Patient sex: F
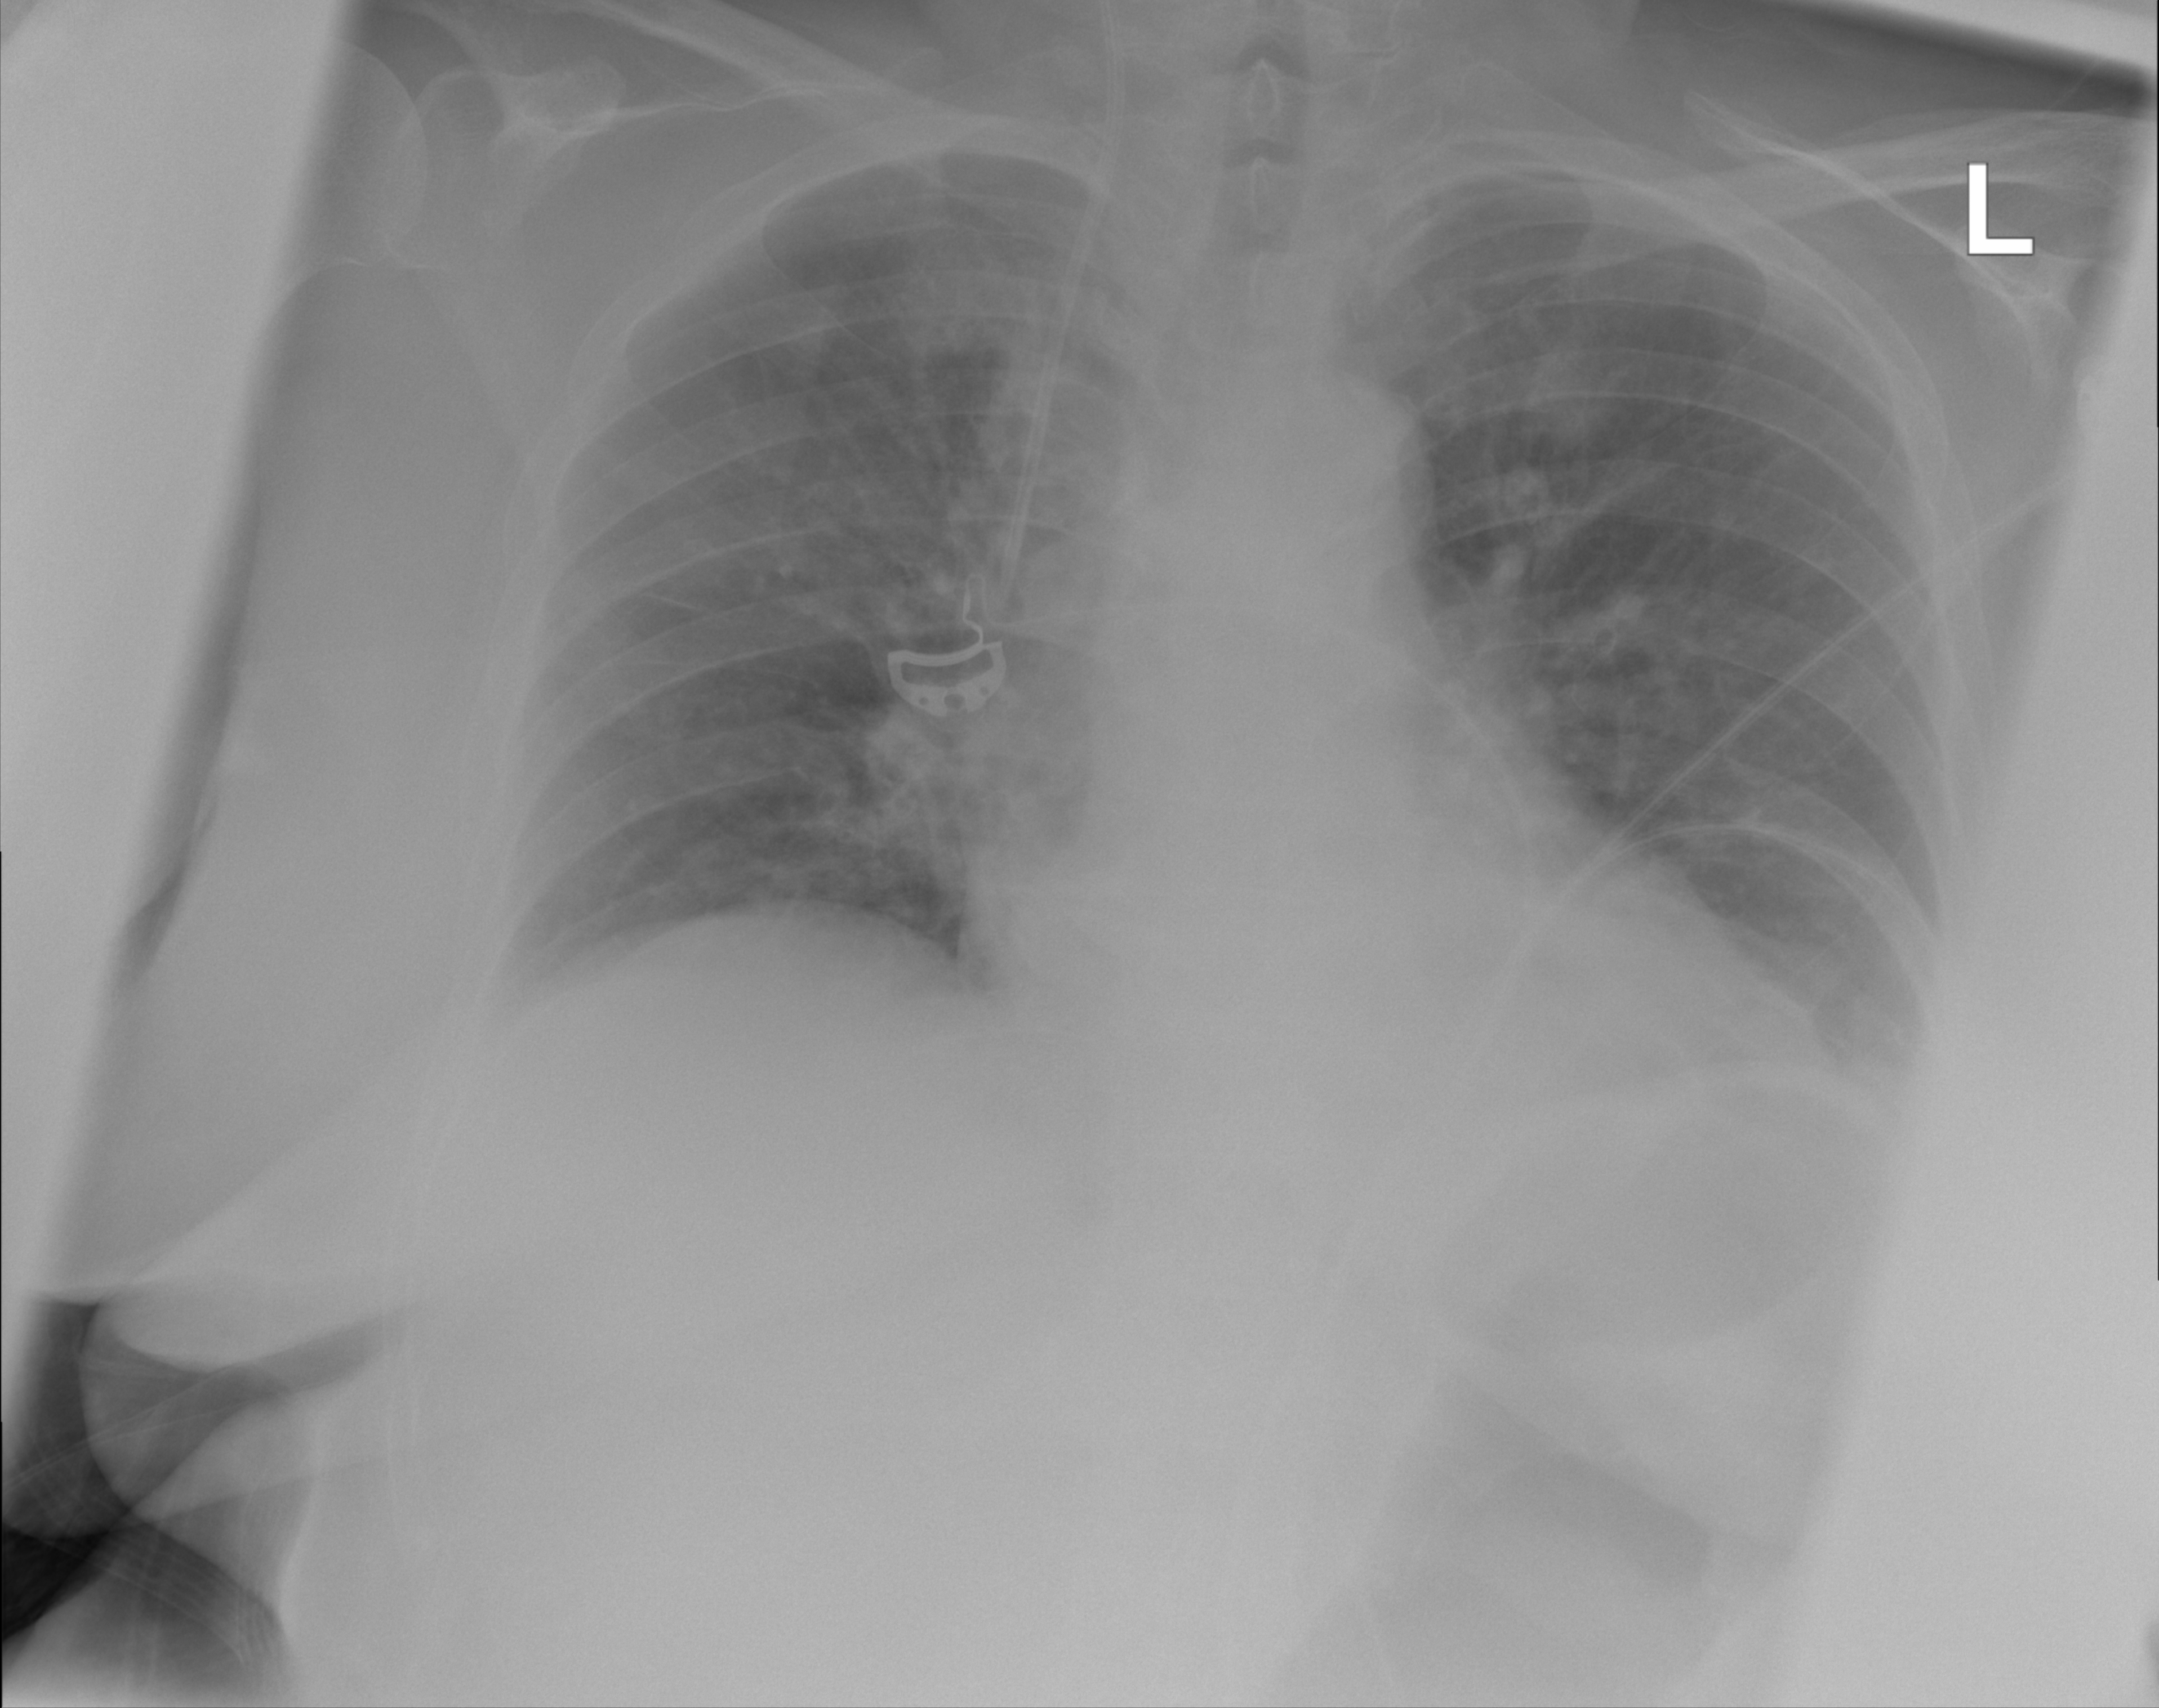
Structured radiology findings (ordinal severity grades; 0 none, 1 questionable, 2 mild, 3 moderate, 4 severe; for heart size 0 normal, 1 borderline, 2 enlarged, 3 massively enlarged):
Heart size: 0
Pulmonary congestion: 0
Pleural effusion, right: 0
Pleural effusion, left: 2
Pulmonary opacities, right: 0
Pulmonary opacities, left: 0
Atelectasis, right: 0
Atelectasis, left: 2